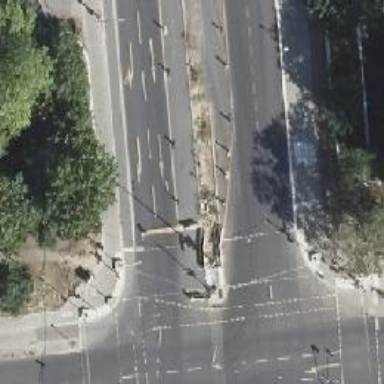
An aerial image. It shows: Secondary road with asphalt surface crossing over bridge. There is track for cyclists on the right.